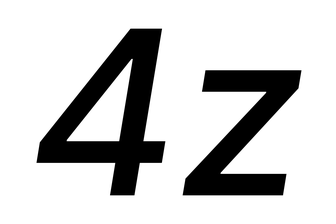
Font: Inter-Italic_Medium_Italic